Brain MRI, t2w sequence, axial 2D slice.
Patient: age 31, sex M, weight 80 kg, height 1.78 m
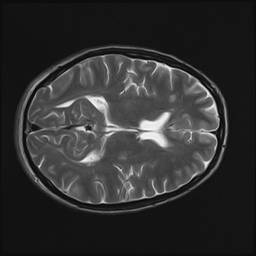